Question: Is a simple exercice, probably some solution better than others, but I wonder which is the best to create this kind of structure in html and css:
What I want is the text, then create 2 pixel line, 1px red and other 1 px green.

Not sure what is the best solution for crossbrowser , want to lines end same time.
Already tried with border, hr , background .. but seems not perfectly finish.
ps-looking for a solution without recurring to a image
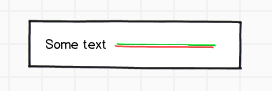
Answer: Simple answer is to use a simple tag ('<i>' for example) and apply CSS styles to it.
'''
<p>Your text <span class="line"></span></p>
'''
CSS might look like this:
'''
.line {
position: relative;
display: inline-block;
* display: inline; /* fix for IE bugs */
* zoom: 1; /* fix for IE bugs */
height: 1px;
width: 100px;
background-color: #f00;
border-bottom: 1px solid #00f;
vertical-align: middle;
margin-bottom: 5px;
}
'''